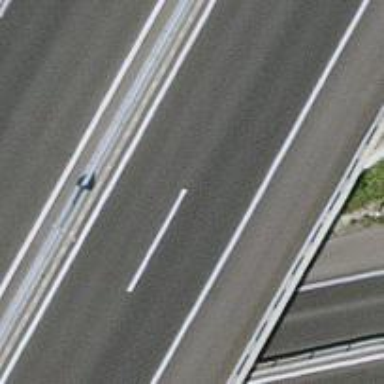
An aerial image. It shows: Bridge over motorway.